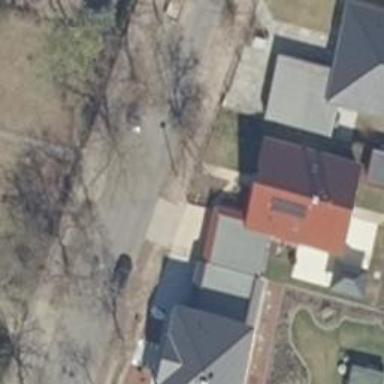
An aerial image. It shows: Residential road with asphalt surface and sidewalk on the left side.